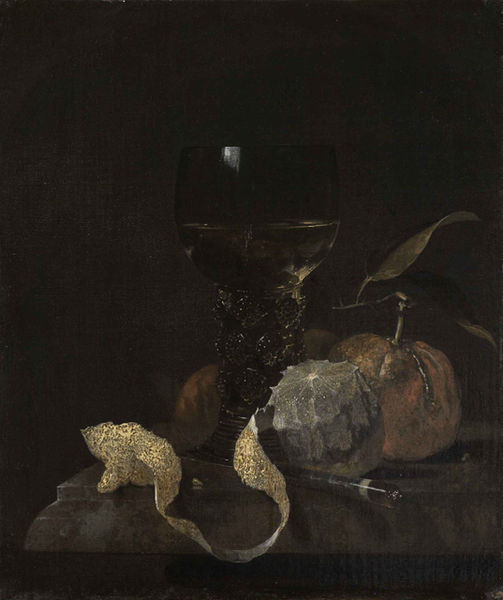
Titel: Stilleben mit Römer, Zitrone und Orangen
Künstler: Willem Kalf
Standort: Karlsruhe
Institution: Staatliche Kunsthalle Karlsruhe
Schlagwörter: white, black, dark, gold, lace, painting, table, oil painting, brown, wine, apple, fruit, rock, orange, water, ribbon, bird, glass, still life, crystal, art, gothic, medieval, circle, cup, leaf, leave, grapes, shell, still, stick, vine, stem, knife, fruits, chalice, goblet, pumpkin, jewels, mysterious, acrylic, medival, wine glass, embellished, creme, mold, half, liquid, lime, decay, peeled, lemon, peel, oragne, xvii, mead, husk, gourds, challace, knige, fruitgoblet, rotten, rotten fruit, pumking, half empty, half full, goard, peeld, orange peel